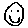
Label: smiley face